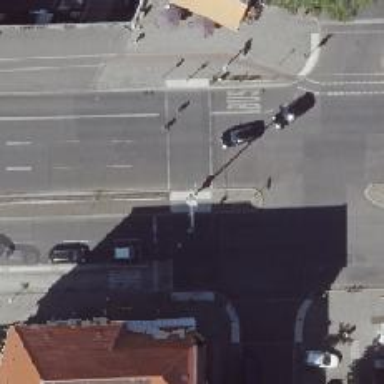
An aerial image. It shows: Traffic island located on footway.